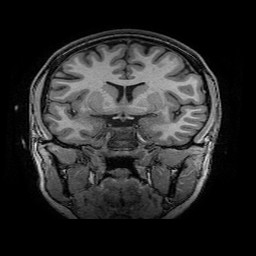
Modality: T1w
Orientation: sagittal
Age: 21
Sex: female
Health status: healthy